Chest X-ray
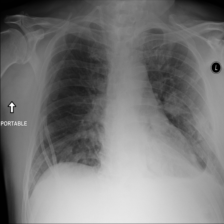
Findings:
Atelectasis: negative
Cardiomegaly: positive
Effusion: positive
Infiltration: negative
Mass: negative
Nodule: negative
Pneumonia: negative
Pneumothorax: negative
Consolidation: negative
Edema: positive
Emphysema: negative
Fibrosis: negative
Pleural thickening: negative
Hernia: negative